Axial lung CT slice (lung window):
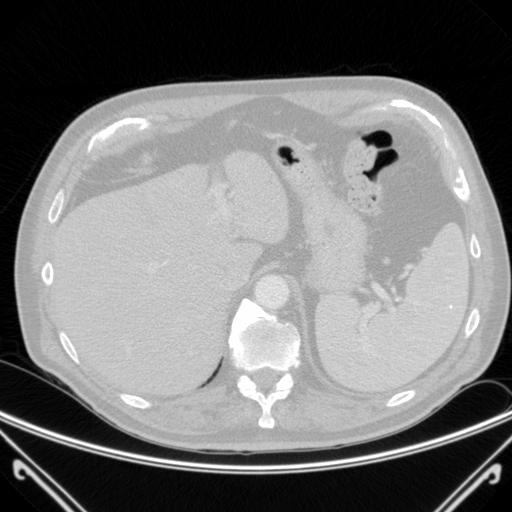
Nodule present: no